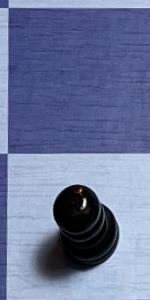
Label: Pawn_Black